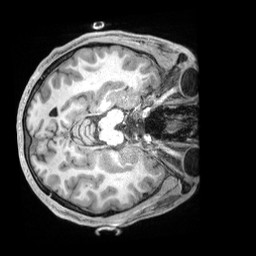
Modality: T1w
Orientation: axial
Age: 23
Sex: male
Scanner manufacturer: siemens
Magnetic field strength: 3 T
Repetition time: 2.4 s
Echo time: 0.00226 s